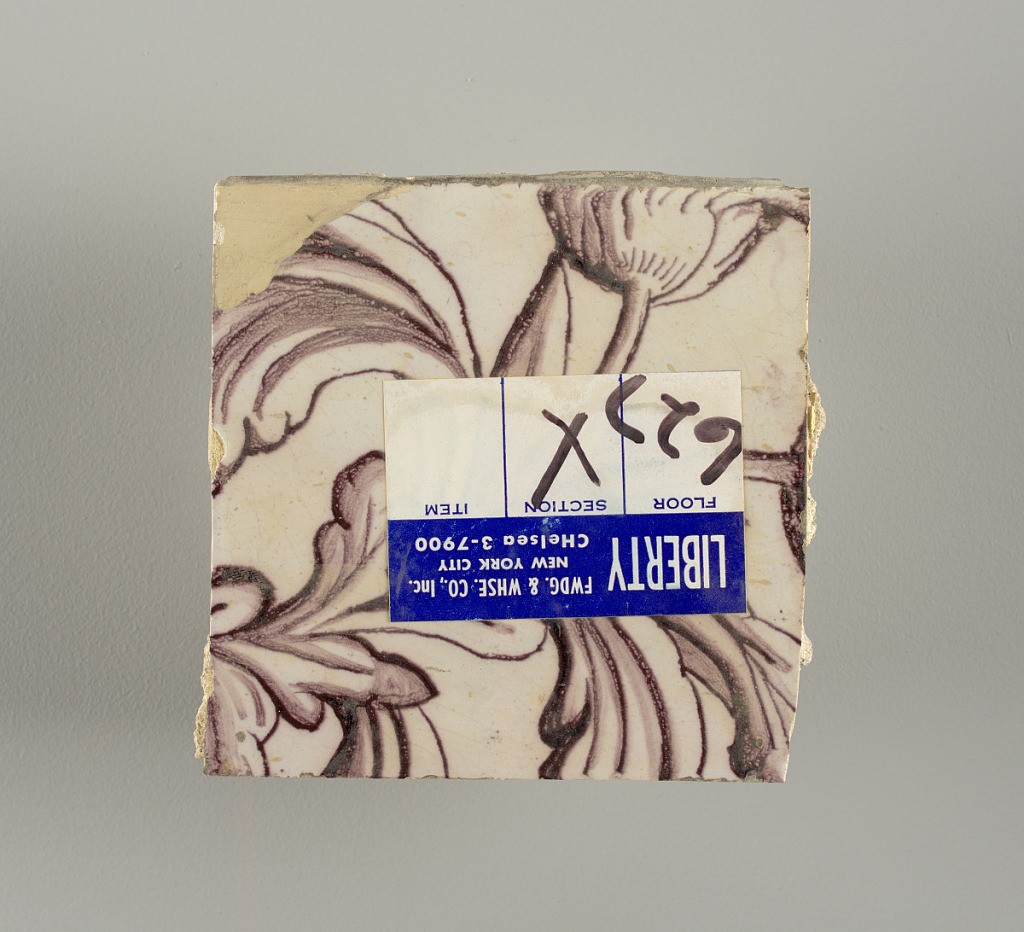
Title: Tile wall facing
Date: ca. 1725
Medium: Tin-glazed earthenware, underglaze
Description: Horizontal rectangle.  Thirty tiles wide and twenty-three tiles high with opening for fireplace eleven tiles wide and ten high.  Foliage arabesques disposed about three vertical axes from which are emphazised by urns at center and right, and at left by the figure of a standing woman carrying an infant on her arm and accompanied by two children.